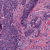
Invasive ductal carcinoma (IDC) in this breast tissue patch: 1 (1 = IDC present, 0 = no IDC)